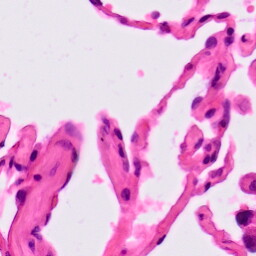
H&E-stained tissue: Lung